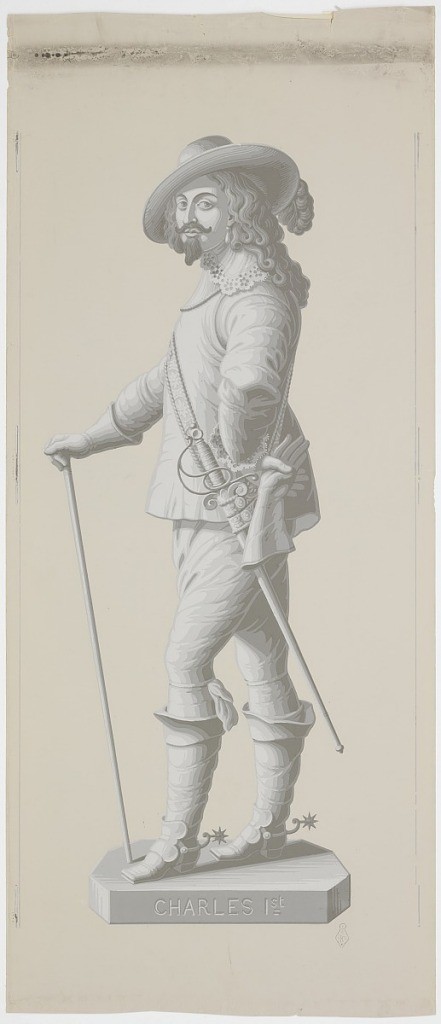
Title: Charles I
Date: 1881–1882
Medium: Block-printed paper
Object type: Decorative panel
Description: Series of eight panels, each with British ruler, full length, in grisaille. Charles I, reigned 1625-49. Photo in object file.